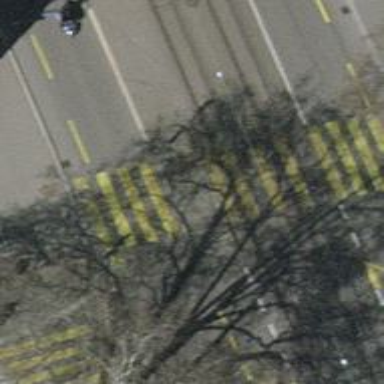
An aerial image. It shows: Kerb serving as barrier.